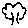
Label: tree